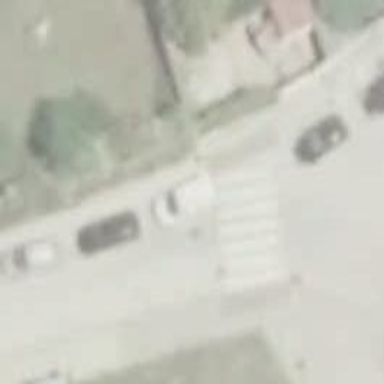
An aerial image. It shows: Residential concrete road with sidewalks on both sides.